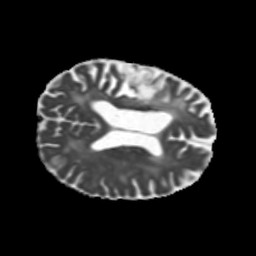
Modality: MD
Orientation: axial
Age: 67
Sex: female
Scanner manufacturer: siemens
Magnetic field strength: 3 T
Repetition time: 5.25 s
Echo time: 0.08 s